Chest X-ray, PA view. Patient: 57 years old, sex F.
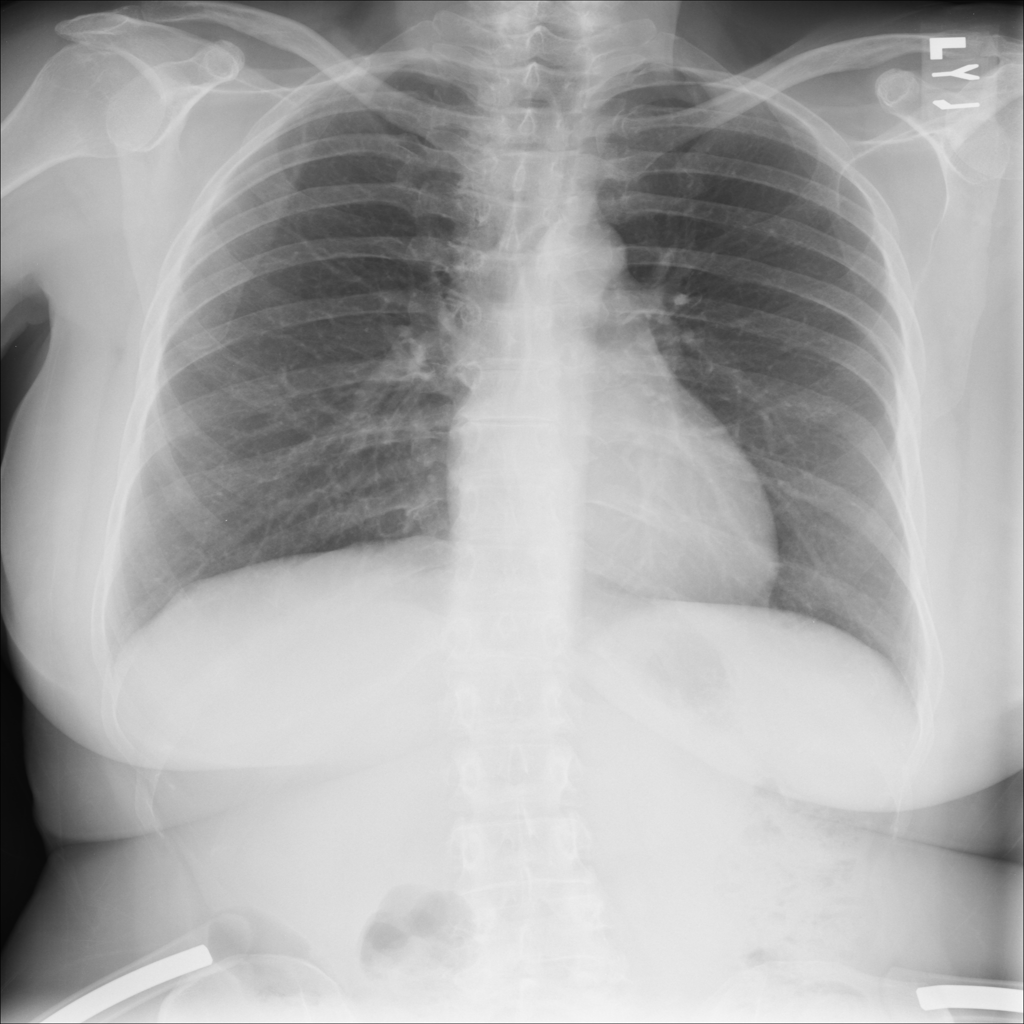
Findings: No Finding